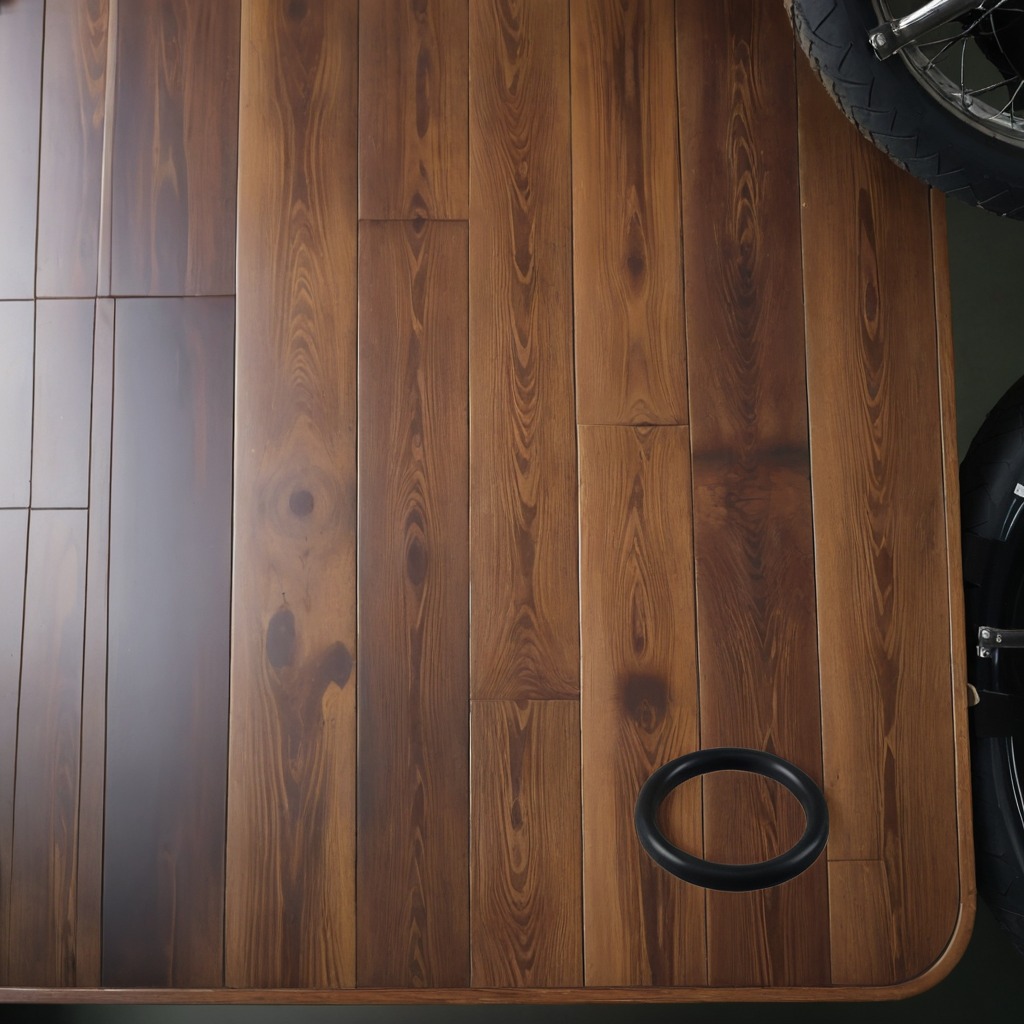
A rubber O-ring lying on the wooden table in the vintage motorcycle garage